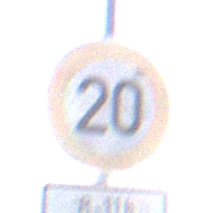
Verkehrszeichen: Geschwindigkeit20
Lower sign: ZeitangabenOhneBeschraenkungAufWochentage2
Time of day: Midday
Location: Outdoor (Nature)
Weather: PartlyCloudy
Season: NotSpecified
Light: Natural